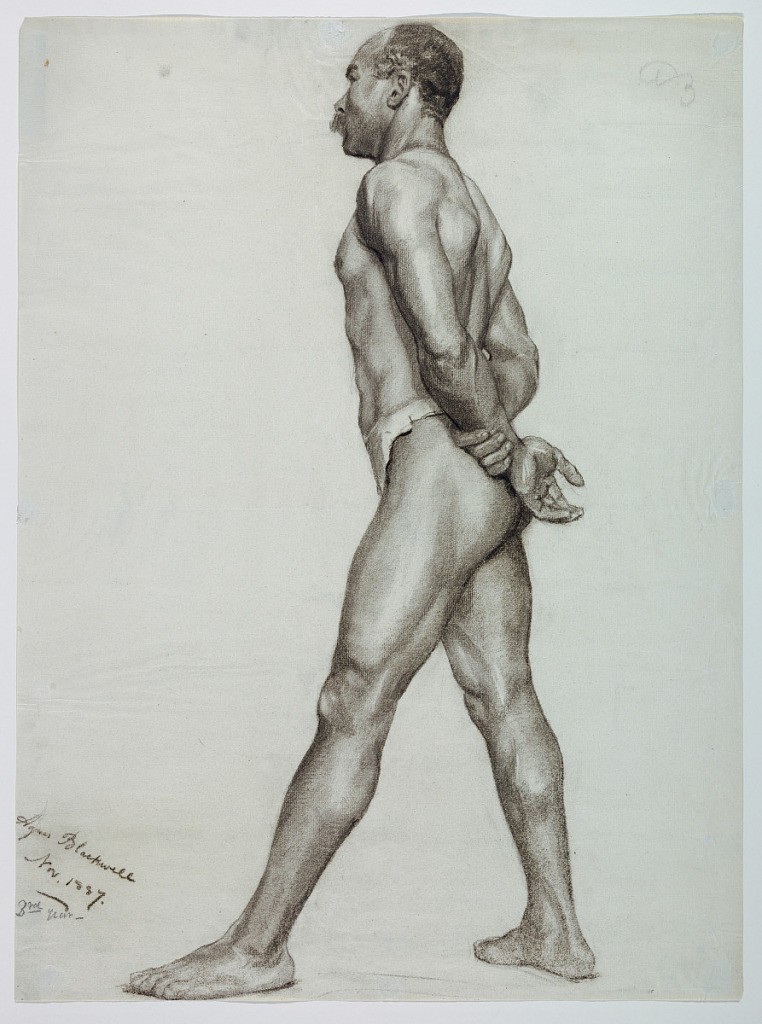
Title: Figure of a Man: Study from Life
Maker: Agnes Blackwell
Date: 1887
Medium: Charcoal on paper; watermark
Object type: Drawing
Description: Vertical rectangle. Full-length figure of a man, facing left in profile. Almost nude, the figure is in a striding posture, his hands crossed behind his back. Signed in charcoal, lower left: "Agnes Blackwell/Nov. 1887."